Question: Does anyone know what the problem here? There is no Thread Window in Debug menu.
I am using full VS2010 (Ultimate SP1).

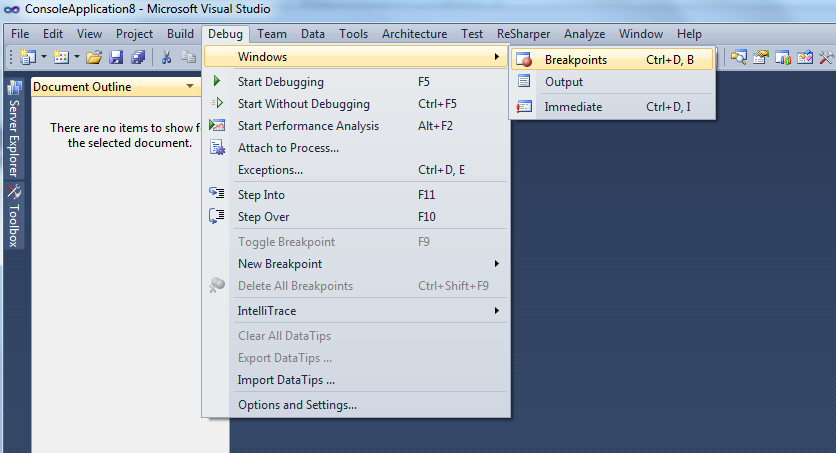
Answer: The Threads window option only becomes available a process.
Choose "Start Debugging", then go back to the same menu, and (as well as many other options) will appear.